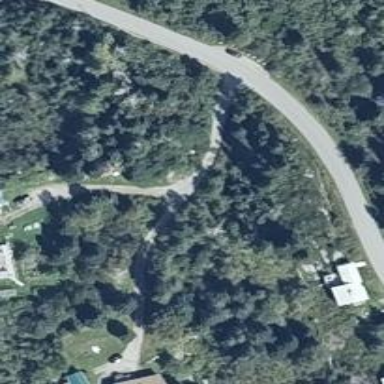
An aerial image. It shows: Residential road.